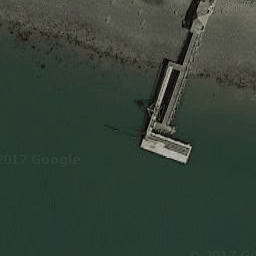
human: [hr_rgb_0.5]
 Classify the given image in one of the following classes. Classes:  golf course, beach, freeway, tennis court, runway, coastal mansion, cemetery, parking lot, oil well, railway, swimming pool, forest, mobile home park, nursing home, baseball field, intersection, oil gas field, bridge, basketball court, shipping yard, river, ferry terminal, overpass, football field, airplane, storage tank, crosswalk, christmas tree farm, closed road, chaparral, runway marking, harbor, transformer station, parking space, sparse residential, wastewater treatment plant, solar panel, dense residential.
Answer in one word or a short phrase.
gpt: ferry terminal